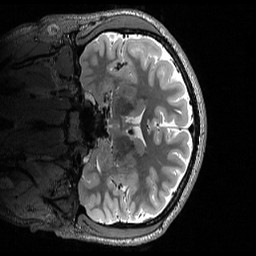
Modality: T2w
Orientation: coronal
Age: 22
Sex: male
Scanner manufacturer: siemens
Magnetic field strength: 3 T
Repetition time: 3.2 s
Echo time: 0.565 s